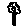
Label: flower